【题型】填空题　【知识点】平面几何　【难度】easy
如图, 直线 \(AD \parallel EB \parallel FC\), 如果 \(DE = 2EF\), \(AC = 9\), 那么 \(AB\) 长 \underline{\quad\quad}.

\vspace{1em}
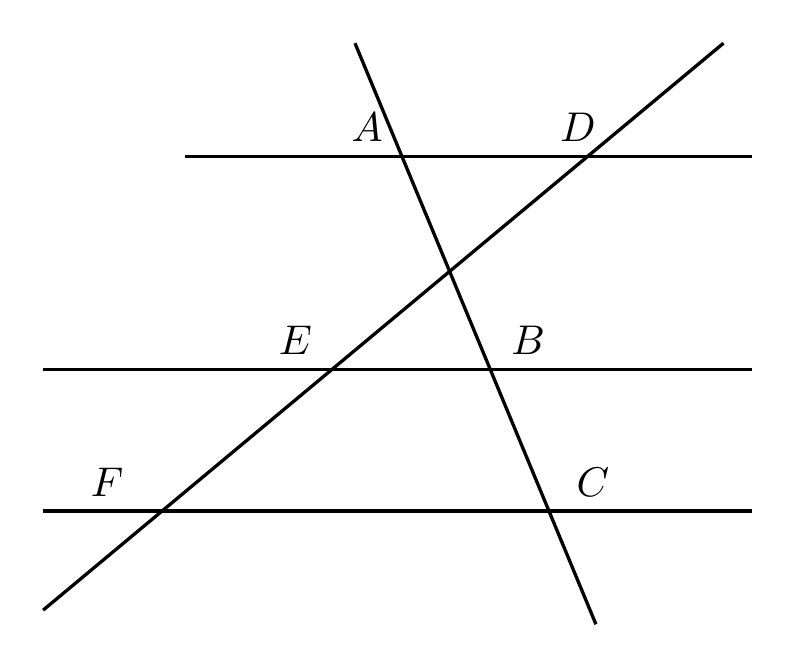
【解答】
【答案】6

\vspace{1em}

【知识点】由平行截线求相关线段的长或比值

\vspace{1em}

【分析】本题考查了平行线分线段成比例定理, 根据平行线分线段成比例定理列出比例式计算即可, 灵活运用平行线分线段成比例定理是解题的关键.

\vspace{1em}

【详解】解: \(\because AD \parallel EB \parallel FC\),

\(\therefore \frac{DE}{EF} = \frac{AB}{BC}\),

\(\therefore \frac{2EF}{EF} = \frac{AB}{9 - AB}\),

\(\therefore \frac{AB}{9 - AB} = 2\),

\(\therefore AB = 6\),

故答案为: 6.